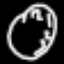
Label: clock